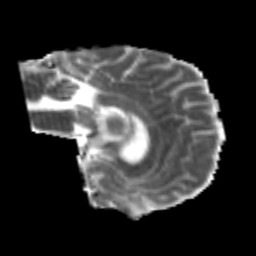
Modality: MD
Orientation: sagittal
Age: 24
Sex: female
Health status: healthy
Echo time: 0.074 s